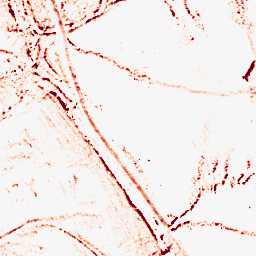
Category: morphological
Decomposition family: morphological_square
Decomposition parameters: operation: opening
size: 5
Upsampling method: cubic_mitchell
Upsampling parameters: scale: 2
Upsampling scale: 2